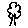
Label: tree